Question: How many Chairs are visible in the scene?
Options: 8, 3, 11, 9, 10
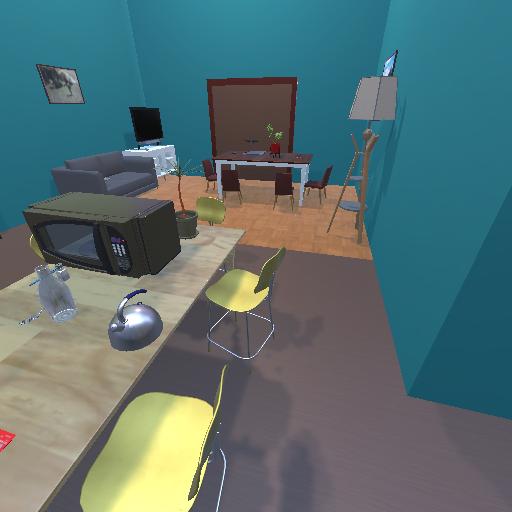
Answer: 8